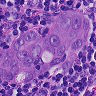
Metastatic tissue present: yes